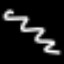
Label: squiggle